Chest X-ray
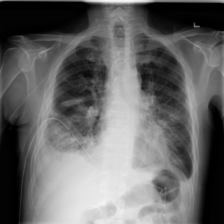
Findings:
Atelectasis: positive
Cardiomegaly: negative
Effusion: negative
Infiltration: positive
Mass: negative
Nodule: negative
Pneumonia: negative
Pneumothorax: negative
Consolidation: negative
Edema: negative
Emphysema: negative
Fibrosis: negative
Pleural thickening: positive
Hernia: negative